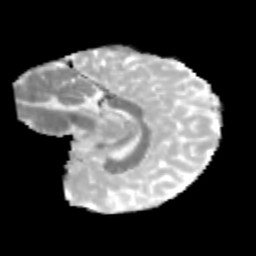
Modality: MD
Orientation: sagittal
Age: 10
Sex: male
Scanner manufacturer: siemens
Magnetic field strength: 3 T
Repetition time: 3.8 s
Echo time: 0.07 s